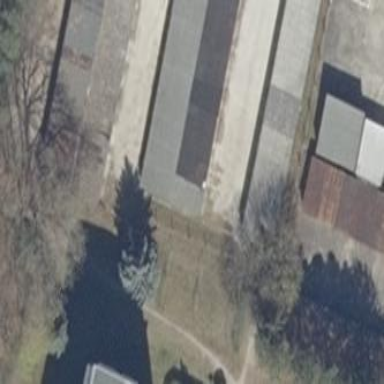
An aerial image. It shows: Group of garages.